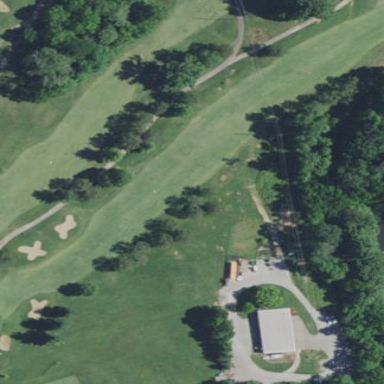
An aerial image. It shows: Scenic golf fairway.